Question: Can I increase the height of Navigation Bar in iPad and add some custom buttons ? If yes - how ?
Please help !!
EDIT : Actually in my app I have a TopBar thing which contains 4 buttons. I am using animation to switch between views and I want that TopBar to be static in whole app.
I want to create this type of top bar ant throughout whole app the bar should be static and the views I am animating using gestures.

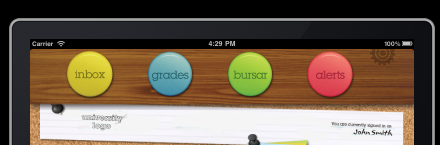
Answer: If there are only 4 views then you can create a custom view for your requirement. you just need to do hide-unhide for all the views.Just add the topbar on main window and make you views frame some smaller it will be static in whole app.